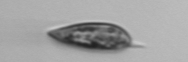
Label: Prorocentrum_triestinum